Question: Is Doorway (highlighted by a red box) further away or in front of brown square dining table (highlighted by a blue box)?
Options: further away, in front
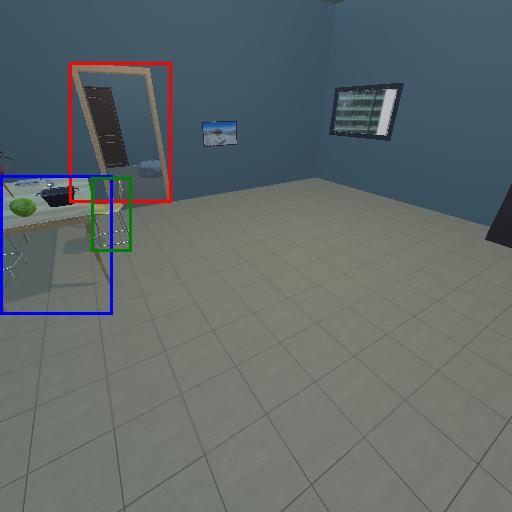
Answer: further away